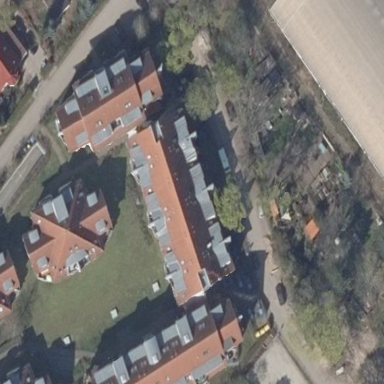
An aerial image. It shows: Charming apartments building with mansard roof design.